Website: macys
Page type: account-selection
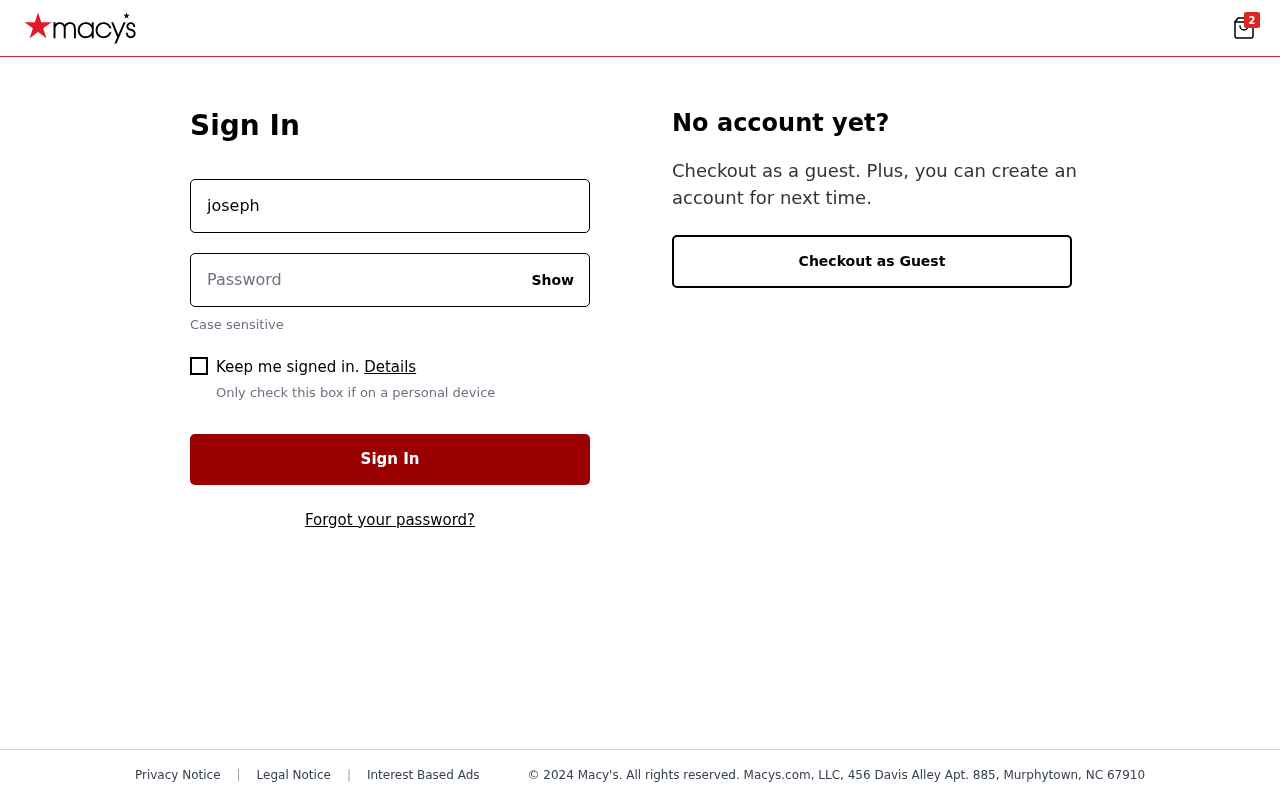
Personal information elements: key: PII_LOGIN_USERNAME
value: joseph1634
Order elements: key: ORDER_NUM_ITEMS
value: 2